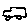
Label: car